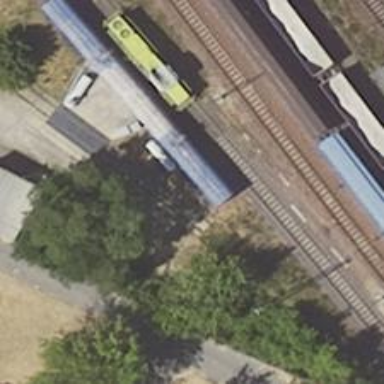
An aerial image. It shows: Unused railway yard.